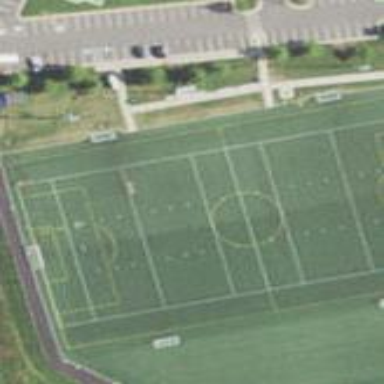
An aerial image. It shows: Pitch with turf surface designated for leisure land.